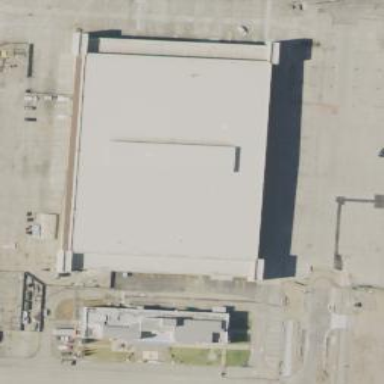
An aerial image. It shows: Hangar.